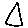
Label: triangle